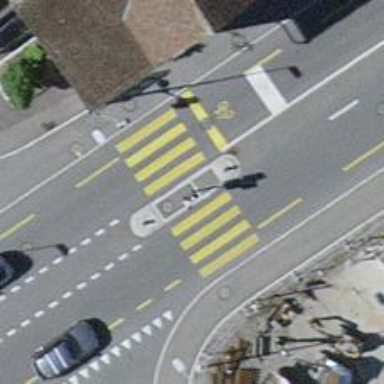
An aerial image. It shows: Footway located on traffic island.